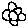
Label: flower